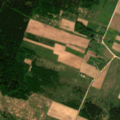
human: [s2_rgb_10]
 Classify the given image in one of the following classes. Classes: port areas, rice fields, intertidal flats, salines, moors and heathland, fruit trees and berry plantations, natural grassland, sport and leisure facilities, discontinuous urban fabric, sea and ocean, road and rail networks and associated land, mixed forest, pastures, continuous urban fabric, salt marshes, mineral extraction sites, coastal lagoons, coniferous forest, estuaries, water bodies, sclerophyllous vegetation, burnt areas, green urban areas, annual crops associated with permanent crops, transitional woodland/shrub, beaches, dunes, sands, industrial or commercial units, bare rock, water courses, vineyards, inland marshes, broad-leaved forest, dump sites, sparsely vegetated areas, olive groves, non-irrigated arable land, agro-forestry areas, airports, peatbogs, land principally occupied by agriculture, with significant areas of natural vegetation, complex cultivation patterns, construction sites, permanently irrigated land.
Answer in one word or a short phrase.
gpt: non-irrigated arable land, complex cultivation patterns, coniferous forest, mixed forest, transitional woodland/shrub